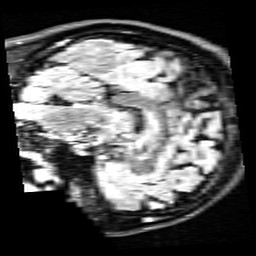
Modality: FLAIR
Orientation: sagittal
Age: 27
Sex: male
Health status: healthy
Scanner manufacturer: siemens
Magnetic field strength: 3 T
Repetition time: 9 s
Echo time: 0.088 s